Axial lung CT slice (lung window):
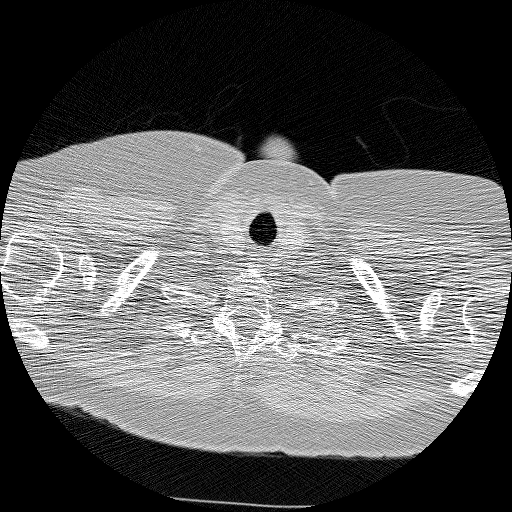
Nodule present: no